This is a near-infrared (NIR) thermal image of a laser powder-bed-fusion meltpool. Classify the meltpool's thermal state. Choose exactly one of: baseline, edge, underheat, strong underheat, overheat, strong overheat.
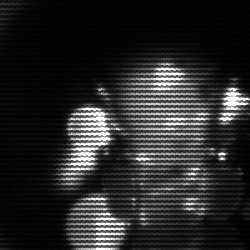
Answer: baseline